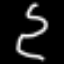
Label: squiggle